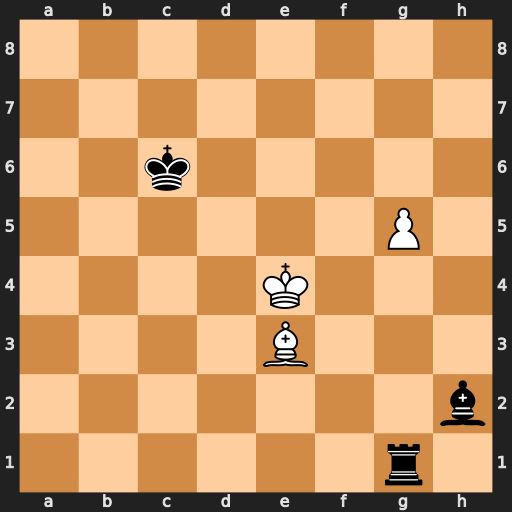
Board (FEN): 8/8/2k5/6P1/4K3/4B3/7b/6r1
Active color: w
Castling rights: -
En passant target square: -
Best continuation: Bxg1 Bd6 g6